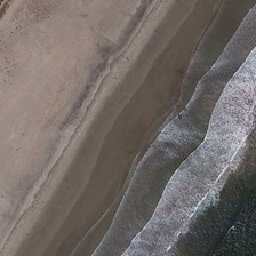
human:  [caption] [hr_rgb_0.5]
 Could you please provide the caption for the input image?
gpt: There is a series of waves parallel to the sand that is black on the coast.

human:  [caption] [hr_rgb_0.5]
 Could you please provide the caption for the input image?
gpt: the wave makes the coast different gradation .

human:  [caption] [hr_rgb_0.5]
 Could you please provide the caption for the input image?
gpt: layers of surfs are patting the yellow flat beach .

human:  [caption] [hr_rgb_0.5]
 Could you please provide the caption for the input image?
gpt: There are a series of waves parallel to the coast, where the sand is black.

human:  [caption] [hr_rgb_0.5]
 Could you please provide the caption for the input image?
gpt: several lines of white waves in green ocean are near a yellow beach .